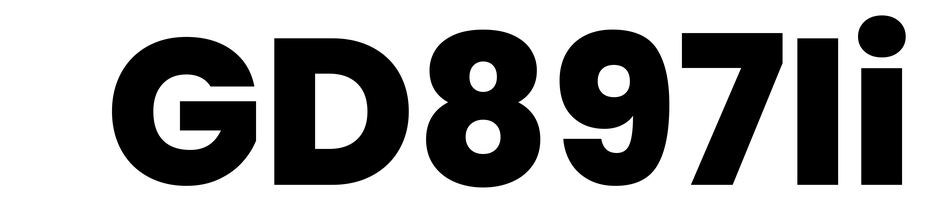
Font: Poppins-ExtraBold